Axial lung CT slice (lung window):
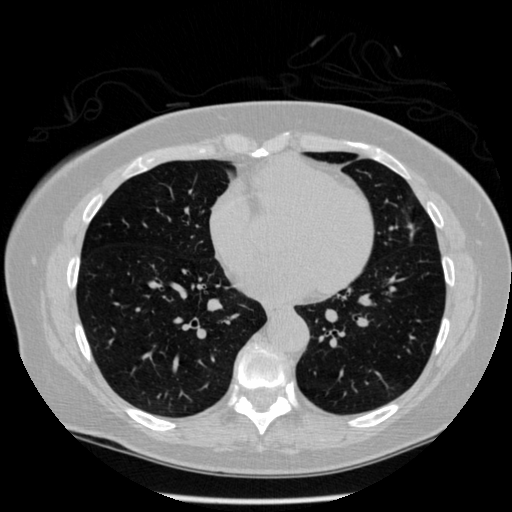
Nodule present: no